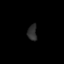
Tissue: skin
Cell type: Epithelial cells
Senescence score: 0.2611
Nuclear area (px): 145
Mean DAPI intensity: 45.497